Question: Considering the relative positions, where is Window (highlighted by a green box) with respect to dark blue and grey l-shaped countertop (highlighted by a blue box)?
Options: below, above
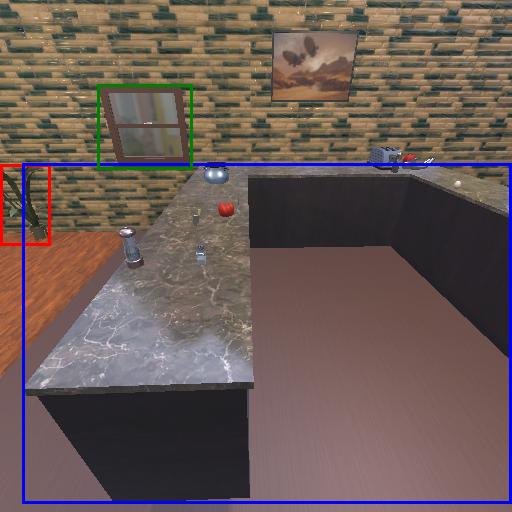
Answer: below